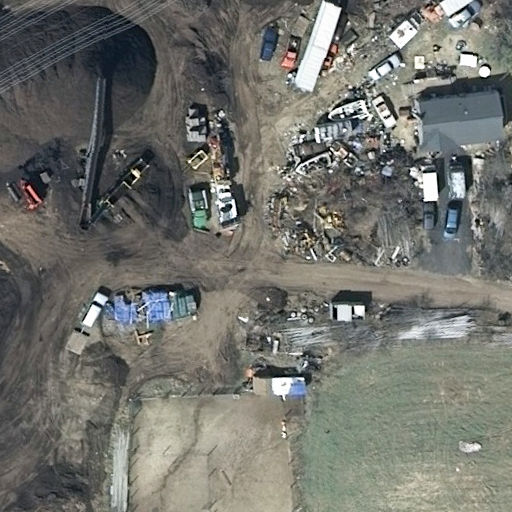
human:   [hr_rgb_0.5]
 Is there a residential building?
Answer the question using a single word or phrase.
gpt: yes

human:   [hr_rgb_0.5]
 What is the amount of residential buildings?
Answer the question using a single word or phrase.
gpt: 1

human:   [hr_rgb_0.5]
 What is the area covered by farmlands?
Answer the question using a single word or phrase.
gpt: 10299m2

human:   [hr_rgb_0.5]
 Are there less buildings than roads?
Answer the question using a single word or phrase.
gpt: no

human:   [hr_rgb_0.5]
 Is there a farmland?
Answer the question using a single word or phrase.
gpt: yes

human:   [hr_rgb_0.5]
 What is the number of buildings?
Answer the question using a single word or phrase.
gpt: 1

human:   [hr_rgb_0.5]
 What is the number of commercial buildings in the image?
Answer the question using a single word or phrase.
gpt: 0

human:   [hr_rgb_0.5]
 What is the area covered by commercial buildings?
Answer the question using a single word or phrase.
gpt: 0m2

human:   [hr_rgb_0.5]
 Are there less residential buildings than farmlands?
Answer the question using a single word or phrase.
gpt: no

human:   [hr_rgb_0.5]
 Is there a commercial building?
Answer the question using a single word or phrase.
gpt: no

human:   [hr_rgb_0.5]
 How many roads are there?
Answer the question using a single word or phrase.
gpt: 1

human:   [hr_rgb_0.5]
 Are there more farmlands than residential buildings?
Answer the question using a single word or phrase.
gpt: no

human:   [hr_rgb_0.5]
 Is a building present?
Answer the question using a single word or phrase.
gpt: yes

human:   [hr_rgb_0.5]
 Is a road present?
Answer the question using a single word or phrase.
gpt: yes

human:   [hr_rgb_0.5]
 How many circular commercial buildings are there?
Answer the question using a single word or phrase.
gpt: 0

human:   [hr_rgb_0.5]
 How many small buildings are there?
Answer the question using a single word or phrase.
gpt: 0

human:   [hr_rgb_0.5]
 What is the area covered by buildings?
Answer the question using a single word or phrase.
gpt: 123m2

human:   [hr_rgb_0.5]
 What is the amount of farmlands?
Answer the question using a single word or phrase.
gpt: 1

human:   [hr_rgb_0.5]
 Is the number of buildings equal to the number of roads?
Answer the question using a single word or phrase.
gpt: yes

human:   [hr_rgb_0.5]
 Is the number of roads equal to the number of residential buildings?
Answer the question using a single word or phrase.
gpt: yes

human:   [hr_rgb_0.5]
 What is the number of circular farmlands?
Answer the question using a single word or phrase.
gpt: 0

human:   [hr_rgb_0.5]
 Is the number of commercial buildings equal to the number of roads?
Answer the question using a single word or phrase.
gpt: no

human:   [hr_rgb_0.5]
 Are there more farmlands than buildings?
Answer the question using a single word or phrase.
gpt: no

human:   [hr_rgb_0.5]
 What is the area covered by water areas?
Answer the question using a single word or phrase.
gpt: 0m2

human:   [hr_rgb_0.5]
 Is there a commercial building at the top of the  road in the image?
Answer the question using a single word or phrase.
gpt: no

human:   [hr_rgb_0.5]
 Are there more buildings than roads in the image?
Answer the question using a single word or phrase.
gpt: no

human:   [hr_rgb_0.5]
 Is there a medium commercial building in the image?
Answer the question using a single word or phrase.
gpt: no

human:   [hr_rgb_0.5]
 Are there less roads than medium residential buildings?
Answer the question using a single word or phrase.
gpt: no

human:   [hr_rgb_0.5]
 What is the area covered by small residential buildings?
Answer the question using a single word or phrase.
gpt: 0m2

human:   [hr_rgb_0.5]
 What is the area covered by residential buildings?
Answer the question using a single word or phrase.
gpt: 123m2

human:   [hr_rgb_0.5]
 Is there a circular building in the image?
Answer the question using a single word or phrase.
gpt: no

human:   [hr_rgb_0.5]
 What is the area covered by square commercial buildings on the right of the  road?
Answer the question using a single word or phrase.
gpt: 0m2

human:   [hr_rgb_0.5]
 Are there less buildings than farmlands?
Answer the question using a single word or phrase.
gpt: no

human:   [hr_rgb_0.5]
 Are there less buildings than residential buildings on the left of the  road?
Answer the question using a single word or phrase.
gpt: no

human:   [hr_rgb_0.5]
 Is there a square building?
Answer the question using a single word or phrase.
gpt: no

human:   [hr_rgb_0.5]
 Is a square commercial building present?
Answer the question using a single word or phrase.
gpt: no

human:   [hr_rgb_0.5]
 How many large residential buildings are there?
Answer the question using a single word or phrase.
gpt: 0

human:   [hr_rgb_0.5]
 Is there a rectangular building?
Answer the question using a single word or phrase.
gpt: yes

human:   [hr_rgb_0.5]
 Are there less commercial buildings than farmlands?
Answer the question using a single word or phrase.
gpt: yes

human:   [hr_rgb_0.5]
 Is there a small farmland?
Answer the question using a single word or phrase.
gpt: no

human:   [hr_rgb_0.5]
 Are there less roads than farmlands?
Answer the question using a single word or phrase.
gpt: no

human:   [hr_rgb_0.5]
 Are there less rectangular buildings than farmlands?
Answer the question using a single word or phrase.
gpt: no

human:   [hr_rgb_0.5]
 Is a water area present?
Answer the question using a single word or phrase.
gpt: no

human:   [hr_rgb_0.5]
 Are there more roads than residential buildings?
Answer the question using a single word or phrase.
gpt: no

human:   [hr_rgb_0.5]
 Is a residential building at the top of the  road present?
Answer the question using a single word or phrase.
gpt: yes

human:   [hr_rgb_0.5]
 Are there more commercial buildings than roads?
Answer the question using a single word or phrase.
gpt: no

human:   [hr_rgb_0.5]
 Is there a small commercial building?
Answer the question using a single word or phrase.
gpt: no

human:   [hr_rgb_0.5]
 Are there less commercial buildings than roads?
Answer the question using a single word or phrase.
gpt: yes

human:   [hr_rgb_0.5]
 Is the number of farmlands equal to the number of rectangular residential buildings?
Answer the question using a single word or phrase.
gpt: yes

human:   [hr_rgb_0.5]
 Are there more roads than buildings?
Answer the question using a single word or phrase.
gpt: no

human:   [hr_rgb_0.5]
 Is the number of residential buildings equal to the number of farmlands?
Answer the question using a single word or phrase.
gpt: yes

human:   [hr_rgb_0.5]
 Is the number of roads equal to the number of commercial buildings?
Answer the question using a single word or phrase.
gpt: no

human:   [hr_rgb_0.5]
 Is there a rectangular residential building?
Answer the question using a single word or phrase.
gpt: yes

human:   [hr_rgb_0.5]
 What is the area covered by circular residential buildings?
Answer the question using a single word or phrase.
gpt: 0m2

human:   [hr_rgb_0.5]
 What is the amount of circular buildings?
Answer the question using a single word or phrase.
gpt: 0

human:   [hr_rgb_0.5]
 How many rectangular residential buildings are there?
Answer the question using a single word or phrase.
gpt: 1

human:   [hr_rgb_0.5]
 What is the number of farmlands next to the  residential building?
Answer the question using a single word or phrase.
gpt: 1

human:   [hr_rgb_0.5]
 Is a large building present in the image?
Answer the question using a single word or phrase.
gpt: no

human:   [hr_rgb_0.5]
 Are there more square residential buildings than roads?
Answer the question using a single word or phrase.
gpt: no

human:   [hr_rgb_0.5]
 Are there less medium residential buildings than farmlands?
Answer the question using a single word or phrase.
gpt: no

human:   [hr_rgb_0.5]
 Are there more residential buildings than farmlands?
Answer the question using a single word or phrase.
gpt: no

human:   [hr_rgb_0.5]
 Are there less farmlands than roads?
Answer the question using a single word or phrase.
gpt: no

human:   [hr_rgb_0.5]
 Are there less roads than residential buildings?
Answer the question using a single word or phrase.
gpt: no

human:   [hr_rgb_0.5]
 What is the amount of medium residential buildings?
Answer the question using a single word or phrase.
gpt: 1